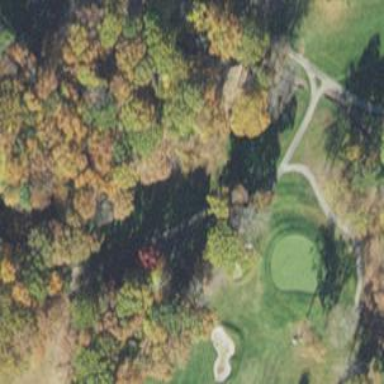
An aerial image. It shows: Path used for both walking and golf.